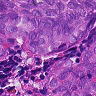
Metastatic tissue present: yes